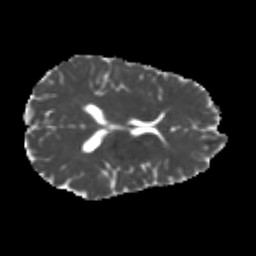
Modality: MD
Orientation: axial
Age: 23
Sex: male
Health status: healthy
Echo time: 0.074 s